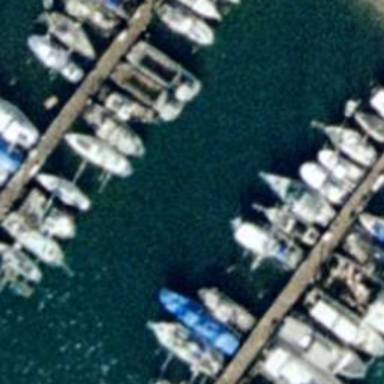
Lots of boats docked at the harbor .